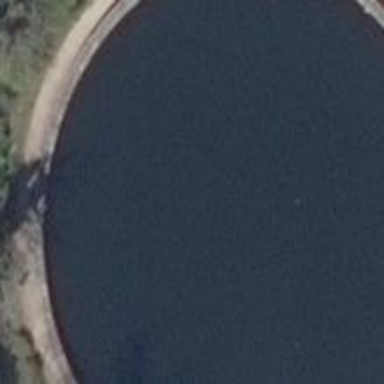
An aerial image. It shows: Water reservoir used for water storage. It is natural feature designated for reservoir land use.